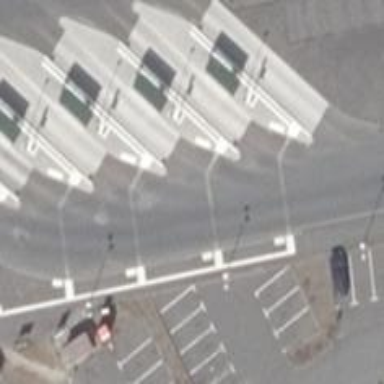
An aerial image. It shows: Asphalt road designated for service vehicles.